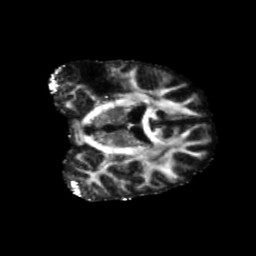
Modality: FA
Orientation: coronal
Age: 47
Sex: male
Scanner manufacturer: siemens
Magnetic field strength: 3 T
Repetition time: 5.47 s
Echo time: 0.0854 s